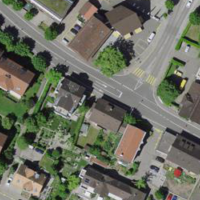
EUNIS habitat code: 54
Species observed at this site:
Humulus lupulus